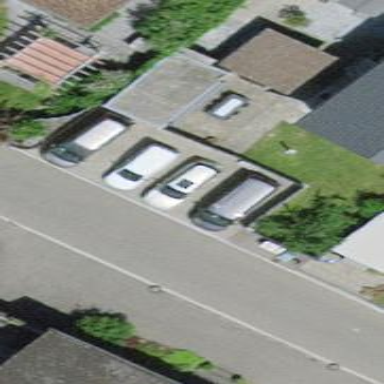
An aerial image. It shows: Parking area.